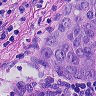
Metastatic tissue present: yes